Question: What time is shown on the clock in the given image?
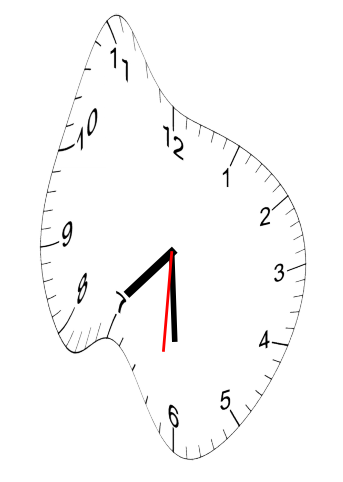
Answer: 07:29:31